Question: I wish to have a slider that is from 0-100 but that is only selectable from 0-75 (for example)
An example look would be something like this, with the slider restricted from entering the coloured region

Clearly I would like to be able to set the max, min, limit and value of the slider...
As far as I can see the jquery UI Slider does not allow this out of the box. I expect it is possible to extend the basic behaviour but I would need a very clear hand holding to make that work!
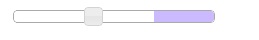
Answer: You can use the 'slide' event of slider plugin which is triggered on every mouse move during slide. Use 'ui.value' to obtain the value of the current handle and check for the max limit and return false. Returning 'false' from this callback prevents the slide.
'''
$(".selector").slider({
slide: function(event, ui) {
if(ui.value > 75){//Note the value of ui.value is between 0 to 99
return false;
}
}
});
'''
For the background color of the slider you can easily achieve it through css.